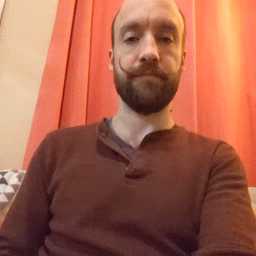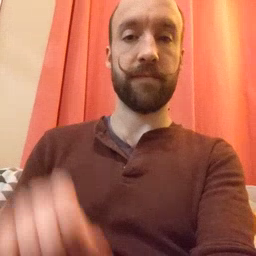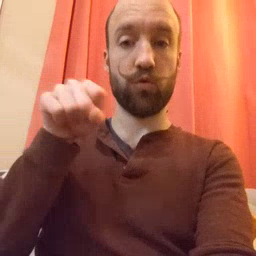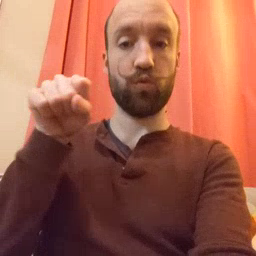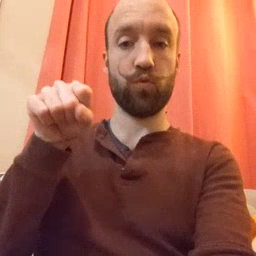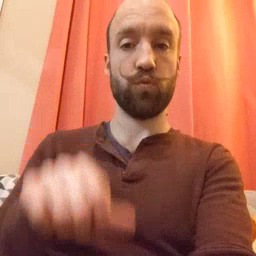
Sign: shoe